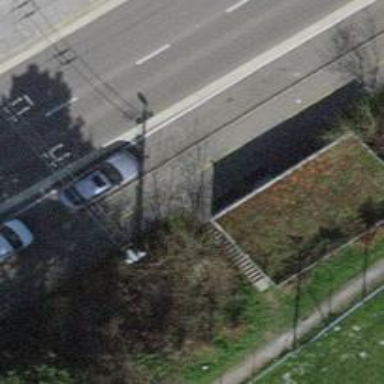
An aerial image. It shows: Road with steps.